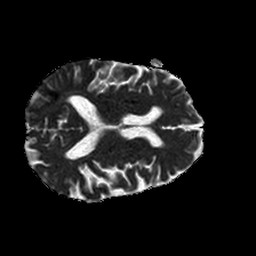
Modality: ADC
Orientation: axial
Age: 63
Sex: male
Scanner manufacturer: philips
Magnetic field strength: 1.5 T
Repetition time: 3.403 s
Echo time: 0.06922 s